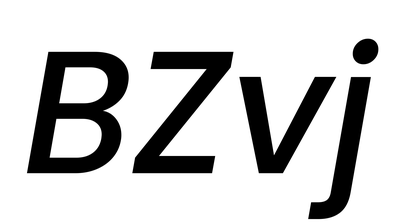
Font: Poppins-MediumItalic